Field crop: tomato
Growth stage: 1
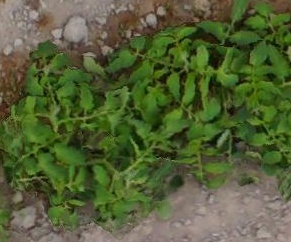
Species: tomato